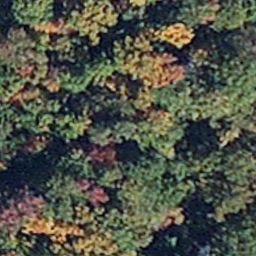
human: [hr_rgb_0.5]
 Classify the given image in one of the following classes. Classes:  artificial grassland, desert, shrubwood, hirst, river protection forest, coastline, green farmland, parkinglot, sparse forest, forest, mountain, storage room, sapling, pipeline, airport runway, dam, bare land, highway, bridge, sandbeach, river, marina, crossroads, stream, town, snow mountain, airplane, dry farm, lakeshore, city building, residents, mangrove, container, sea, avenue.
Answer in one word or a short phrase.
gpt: mangrove